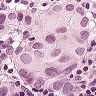
Metastatic tissue present: yes